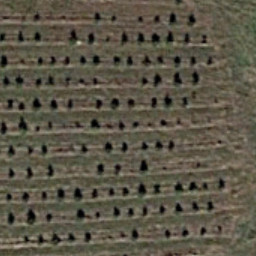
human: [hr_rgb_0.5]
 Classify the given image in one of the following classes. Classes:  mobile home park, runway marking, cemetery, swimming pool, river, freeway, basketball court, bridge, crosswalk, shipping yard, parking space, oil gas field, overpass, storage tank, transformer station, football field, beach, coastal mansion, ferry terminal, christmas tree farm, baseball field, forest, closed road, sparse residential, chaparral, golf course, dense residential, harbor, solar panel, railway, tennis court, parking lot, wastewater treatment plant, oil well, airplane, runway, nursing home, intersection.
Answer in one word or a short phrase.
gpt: christmas tree farm